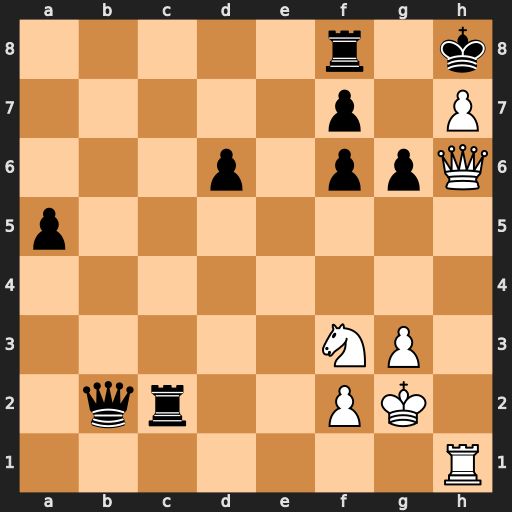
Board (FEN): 5r1k/5p1P/3p1ppQ/p7/8/5NP1/1qr2PK1/7R
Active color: w
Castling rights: -
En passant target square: -
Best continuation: Qxf8#